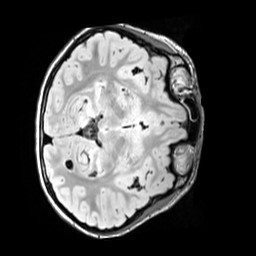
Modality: FLAIR
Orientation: axial
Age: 10
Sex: male
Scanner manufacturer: siemens
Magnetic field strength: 3 T
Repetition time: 5 s
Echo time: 0.388 s